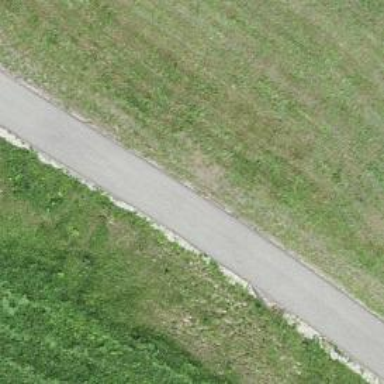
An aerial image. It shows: Asphalt track with grade1 surface.